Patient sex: M
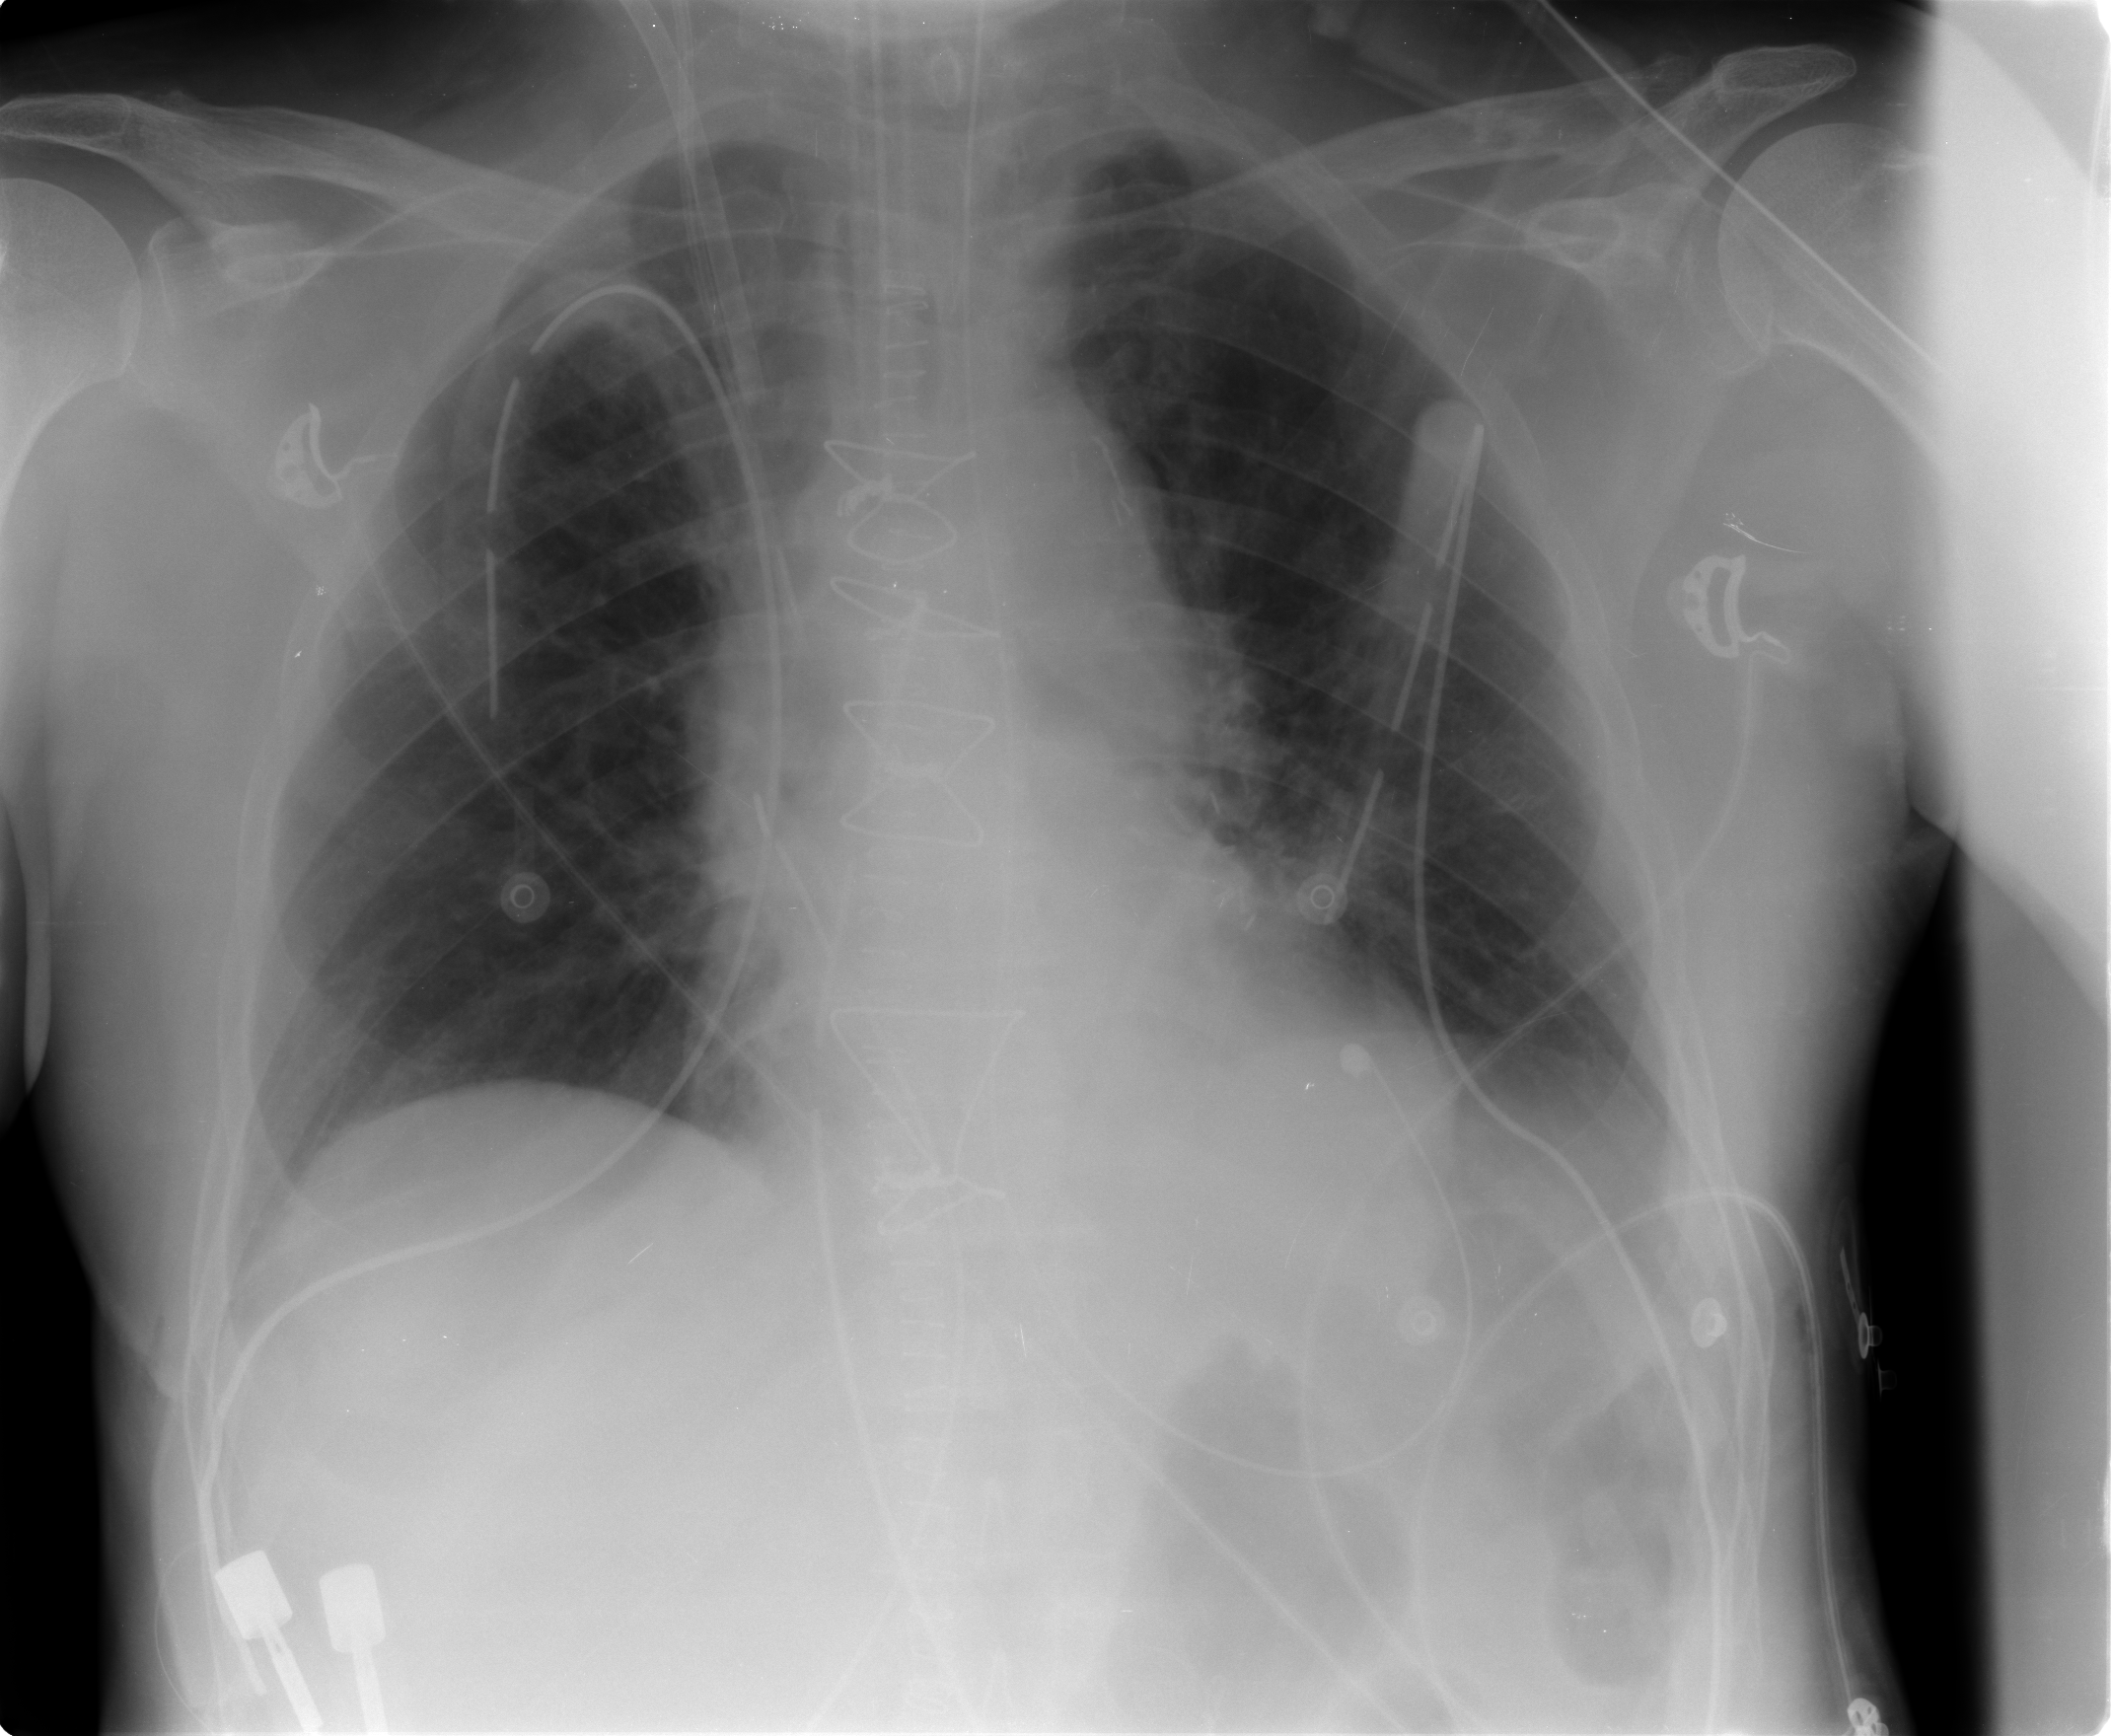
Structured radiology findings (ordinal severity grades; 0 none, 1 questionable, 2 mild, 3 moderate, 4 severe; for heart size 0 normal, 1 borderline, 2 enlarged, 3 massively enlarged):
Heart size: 0
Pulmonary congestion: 2
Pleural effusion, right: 0
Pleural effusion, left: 0
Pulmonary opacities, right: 0
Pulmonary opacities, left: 0
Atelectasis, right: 1
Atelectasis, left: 1